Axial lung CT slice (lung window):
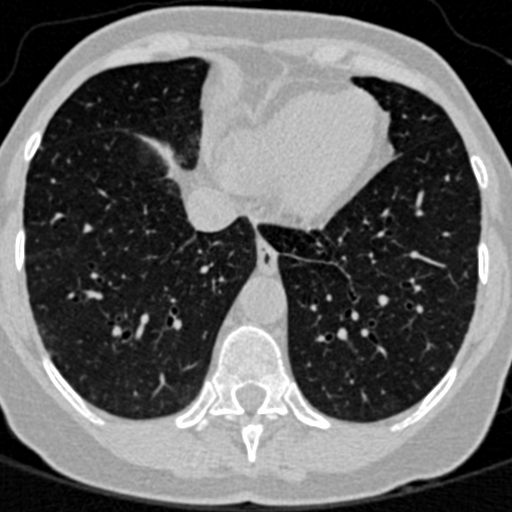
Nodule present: no